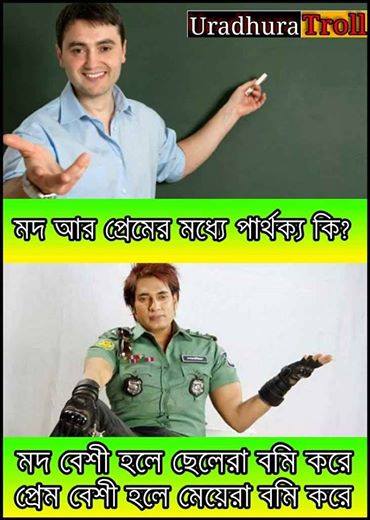
Caption: মদ আর প্রেমের মধ্যে পার্থক্য কি? মদ বেশি হলে ছেলেরা বমি করে প্রেম বেশি হলে মেয়েরা বমি করে
Label: non-hate